This plot shows a bearing's acceleration signal over time (raw waveform). Diagnose the bearing from this image, choosing from: normal, inner_race, outer_race, ball.
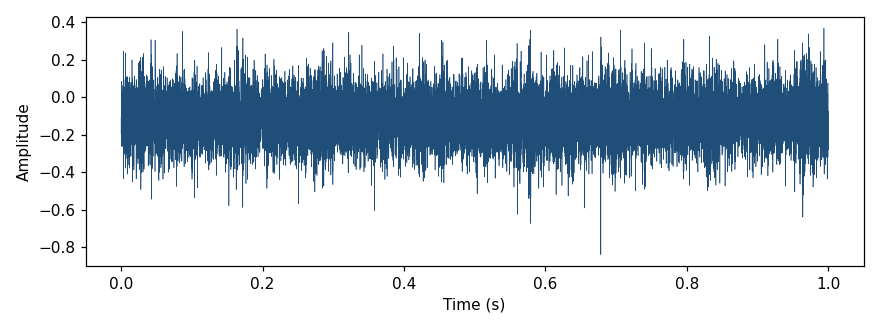
Answer: normal